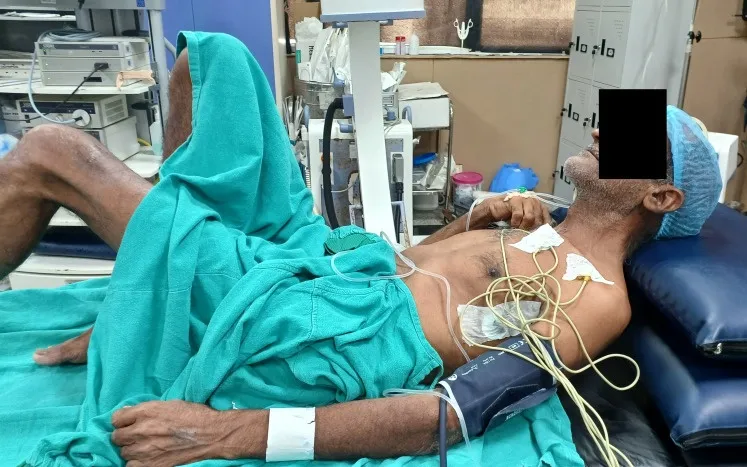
Patient position at rest.
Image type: medical_photograph (other_medical_photograph)